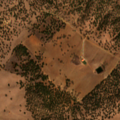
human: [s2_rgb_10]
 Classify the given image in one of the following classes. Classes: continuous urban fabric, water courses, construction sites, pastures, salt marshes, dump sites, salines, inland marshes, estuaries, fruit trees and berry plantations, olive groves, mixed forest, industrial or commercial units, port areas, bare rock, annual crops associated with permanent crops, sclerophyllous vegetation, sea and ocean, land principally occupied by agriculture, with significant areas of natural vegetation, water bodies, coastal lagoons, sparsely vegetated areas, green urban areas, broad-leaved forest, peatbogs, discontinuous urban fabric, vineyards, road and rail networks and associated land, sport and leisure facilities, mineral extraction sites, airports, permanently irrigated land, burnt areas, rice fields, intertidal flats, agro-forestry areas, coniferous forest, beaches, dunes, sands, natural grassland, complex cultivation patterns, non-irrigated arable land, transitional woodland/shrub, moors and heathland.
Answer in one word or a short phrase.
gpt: non-irrigated arable land, pastures, agro-forestry areas, broad-leaved forest